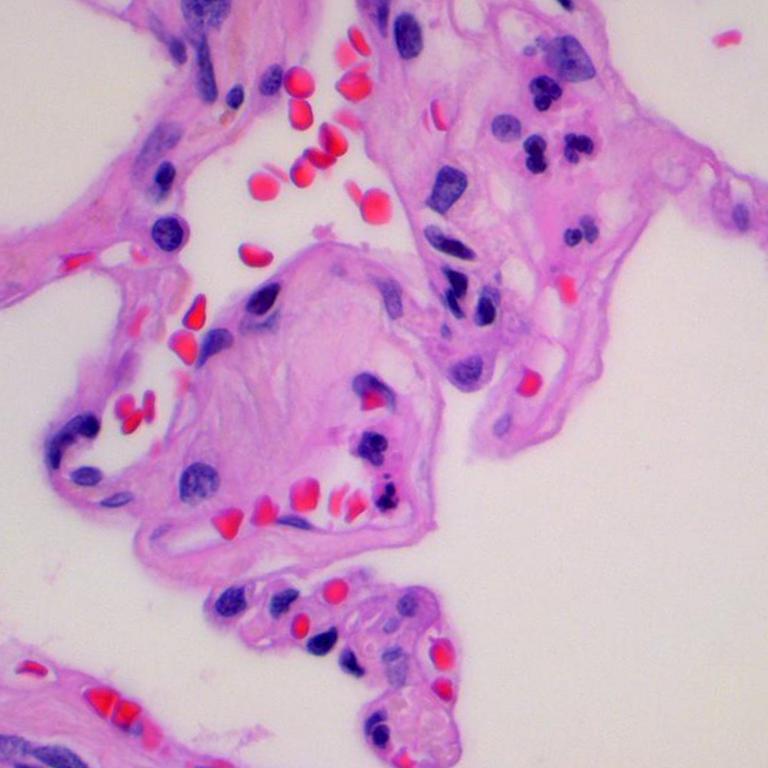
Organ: lung
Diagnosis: benign